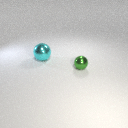
large cyan metal sphere to the left of small green metal sphere